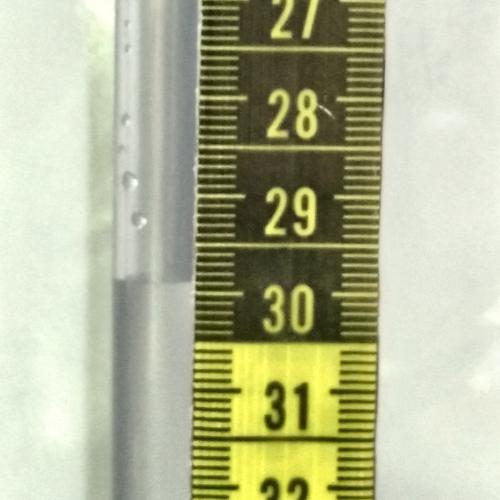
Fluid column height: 29.9 cm